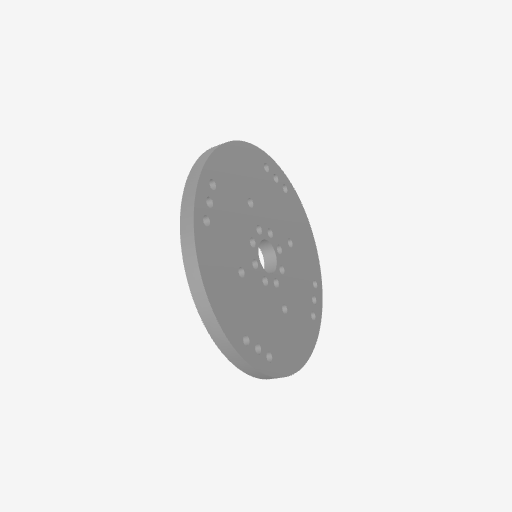
Part: HubMountDisc96OD